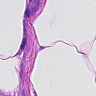
Metastatic tissue present: yes